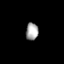
Tissue: prostate
Cell type: Epithelial cells
Senescence score: 0.3012
Nuclear area (px): 211
Mean DAPI intensity: 164.976